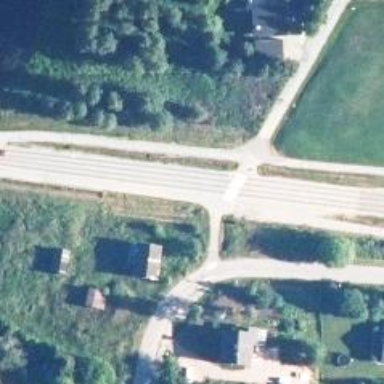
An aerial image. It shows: Zebra crossing on the road.